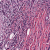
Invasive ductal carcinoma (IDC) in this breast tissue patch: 0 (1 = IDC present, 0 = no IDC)